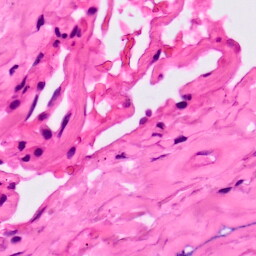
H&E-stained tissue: Lung